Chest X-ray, PA view. Patient: 49 years old, sex M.
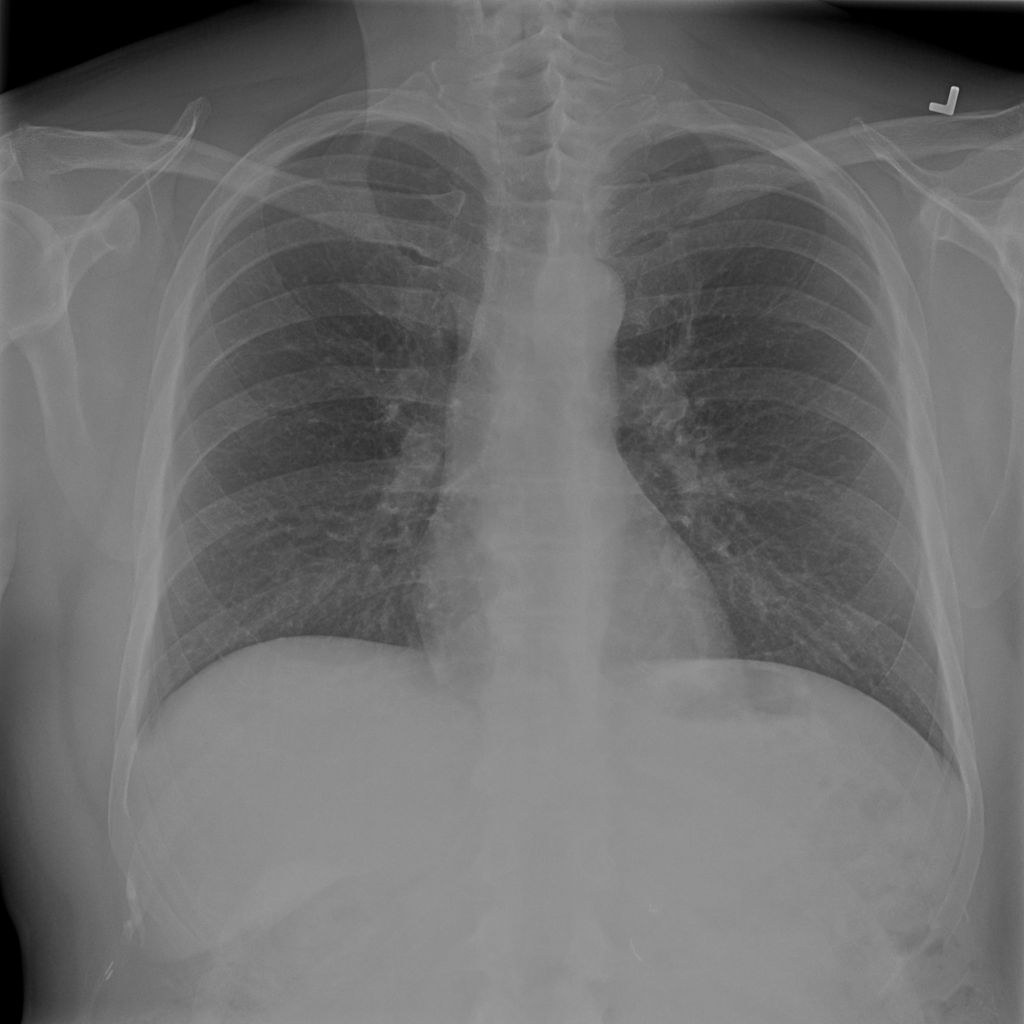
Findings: No Finding